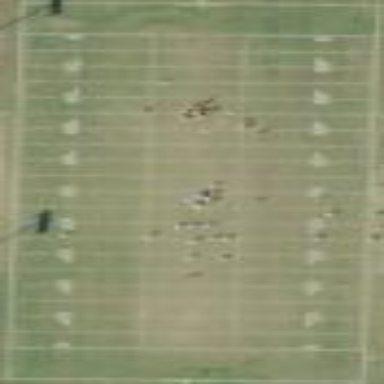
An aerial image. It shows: American football pitch for leisure and sport activities.